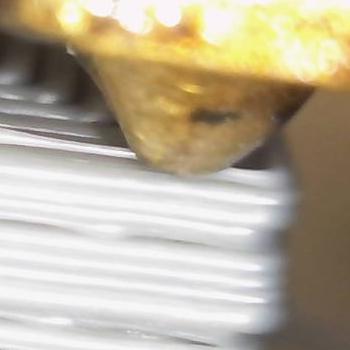
Flow rate: 48%